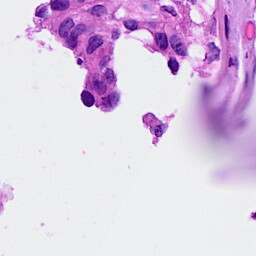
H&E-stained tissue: Breast